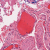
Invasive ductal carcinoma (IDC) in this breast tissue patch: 0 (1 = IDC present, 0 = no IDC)